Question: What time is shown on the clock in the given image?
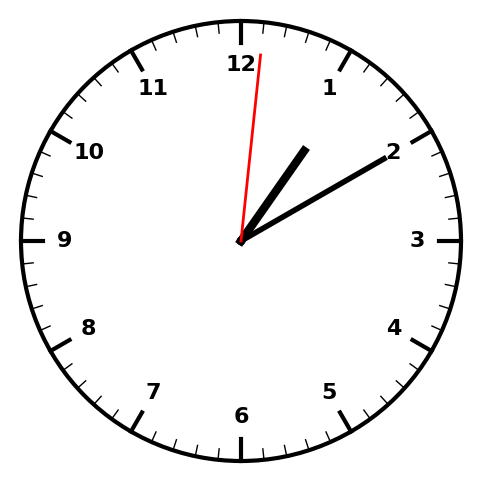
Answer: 01:10:01